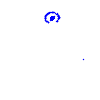
Particle: electron